Interaction volume radius: 5 \u00c5
Interaction volume height: 30 \u00c5
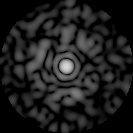
Disorder parameter: 0.8318